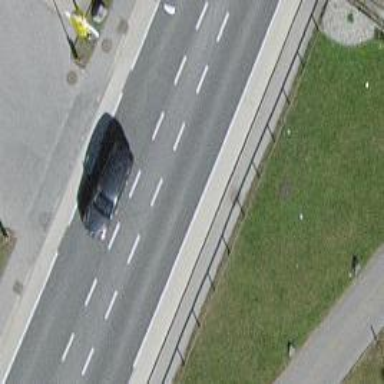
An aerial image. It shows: Primary highway with asphalt surface. It has exclusive cycle lane on both sides along with sidewalks.